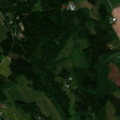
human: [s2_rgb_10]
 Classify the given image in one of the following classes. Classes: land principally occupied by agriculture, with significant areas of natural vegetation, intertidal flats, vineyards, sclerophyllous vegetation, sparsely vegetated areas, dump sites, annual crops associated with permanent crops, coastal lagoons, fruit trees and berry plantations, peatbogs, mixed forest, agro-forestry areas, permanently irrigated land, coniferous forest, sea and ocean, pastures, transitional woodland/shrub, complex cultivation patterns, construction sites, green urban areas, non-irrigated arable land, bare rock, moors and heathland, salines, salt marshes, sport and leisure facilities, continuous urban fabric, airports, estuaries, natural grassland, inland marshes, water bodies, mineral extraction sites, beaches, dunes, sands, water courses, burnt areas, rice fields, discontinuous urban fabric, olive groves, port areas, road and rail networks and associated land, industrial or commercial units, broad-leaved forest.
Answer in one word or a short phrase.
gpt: non-irrigated arable land, land principally occupied by agriculture, with significant areas of natural vegetation, broad-leaved forest, mixed forest